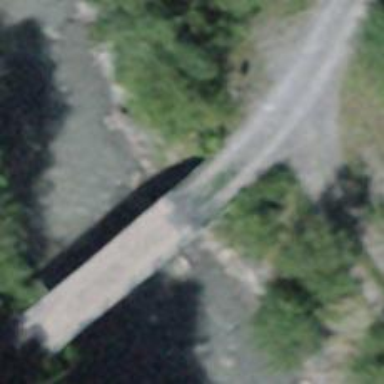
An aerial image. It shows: Service road with unpaved surface crossing bridge.